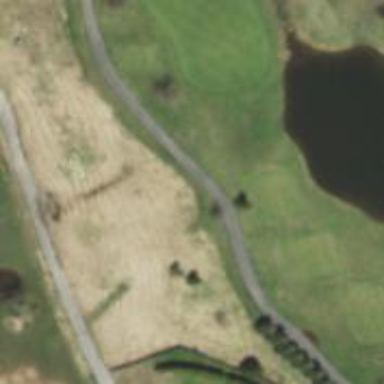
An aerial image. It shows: Path for both roads and golfers.